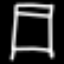
Label: bed